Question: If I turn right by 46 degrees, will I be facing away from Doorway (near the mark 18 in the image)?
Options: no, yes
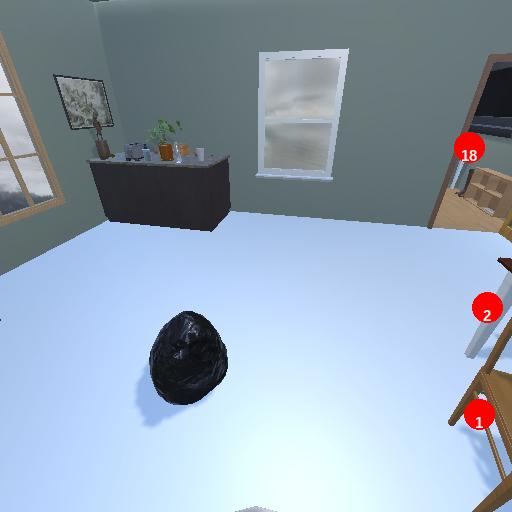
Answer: no